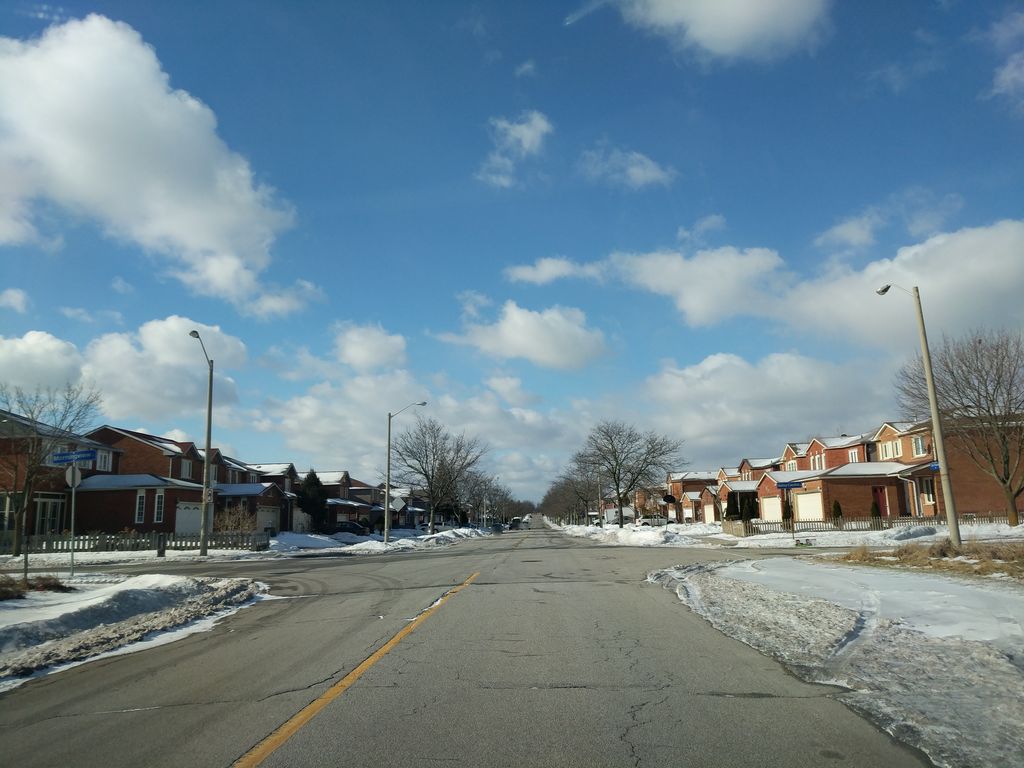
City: toronto